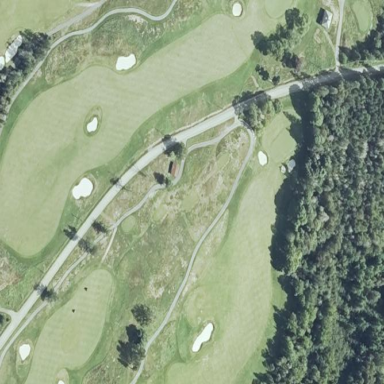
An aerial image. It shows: Rough grassy area used for golf.